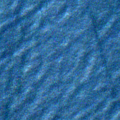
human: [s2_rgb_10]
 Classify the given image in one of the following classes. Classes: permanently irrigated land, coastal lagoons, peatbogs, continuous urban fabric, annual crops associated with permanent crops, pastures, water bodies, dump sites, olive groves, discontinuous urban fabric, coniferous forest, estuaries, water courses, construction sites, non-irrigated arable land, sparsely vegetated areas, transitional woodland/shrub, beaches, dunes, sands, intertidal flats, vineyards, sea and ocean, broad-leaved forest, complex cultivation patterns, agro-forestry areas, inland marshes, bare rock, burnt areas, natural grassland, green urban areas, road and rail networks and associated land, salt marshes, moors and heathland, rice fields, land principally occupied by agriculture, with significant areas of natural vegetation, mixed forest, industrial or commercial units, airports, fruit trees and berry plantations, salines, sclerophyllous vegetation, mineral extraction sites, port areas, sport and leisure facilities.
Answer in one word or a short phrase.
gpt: sea and ocean